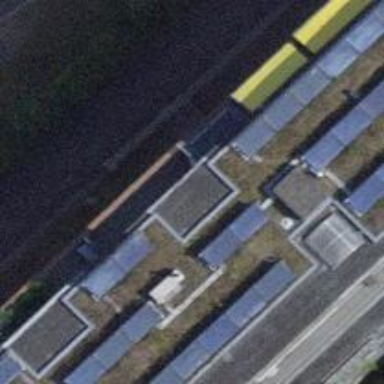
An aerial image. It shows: Solar photovoltaic panel generator.